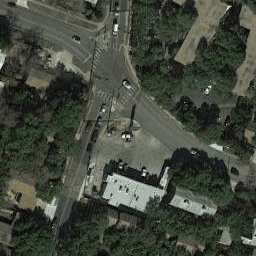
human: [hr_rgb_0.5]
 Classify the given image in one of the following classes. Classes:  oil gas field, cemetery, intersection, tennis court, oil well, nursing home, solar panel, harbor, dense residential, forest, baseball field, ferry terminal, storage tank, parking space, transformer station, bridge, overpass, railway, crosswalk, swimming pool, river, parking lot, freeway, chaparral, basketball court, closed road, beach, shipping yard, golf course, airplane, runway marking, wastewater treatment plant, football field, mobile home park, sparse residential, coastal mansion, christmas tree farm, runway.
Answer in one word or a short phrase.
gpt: intersection